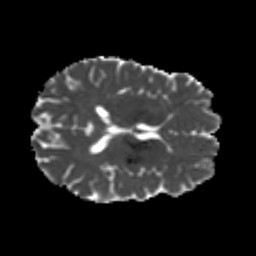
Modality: MD
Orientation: axial
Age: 25
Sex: male
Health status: healthy
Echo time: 0.074 s